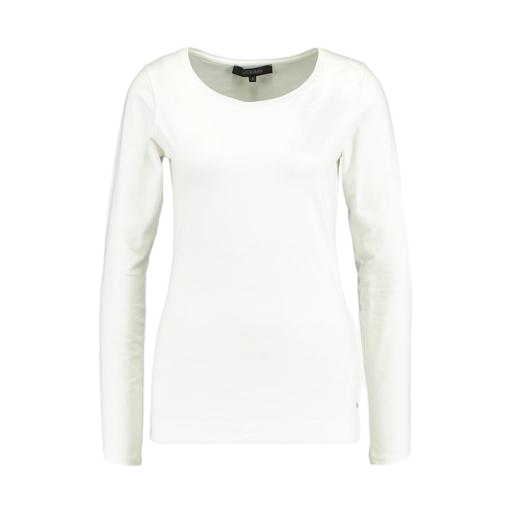
white pima t-shirt only macy, white pima long sleeve crew tee, white women's heattech extra warm scoop neck tee, white background